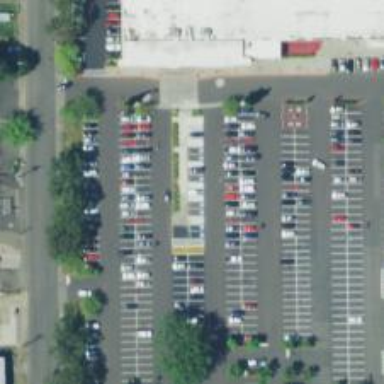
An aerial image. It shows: Parking space.